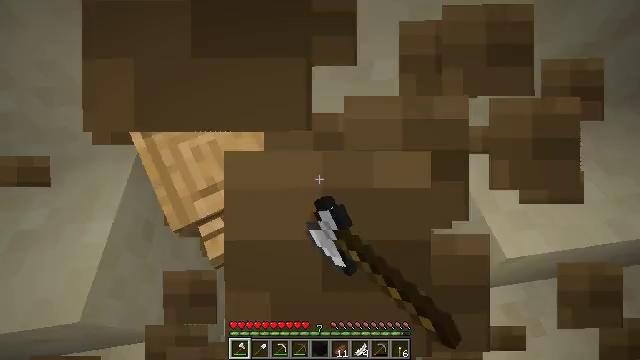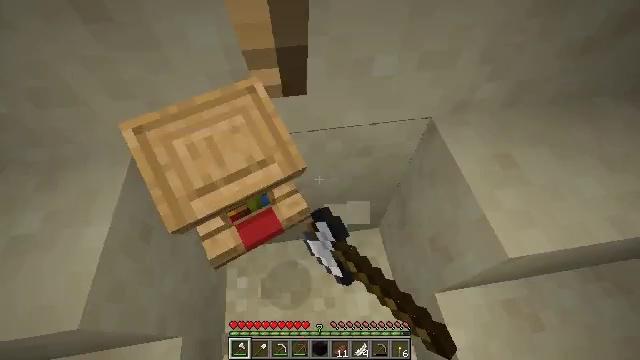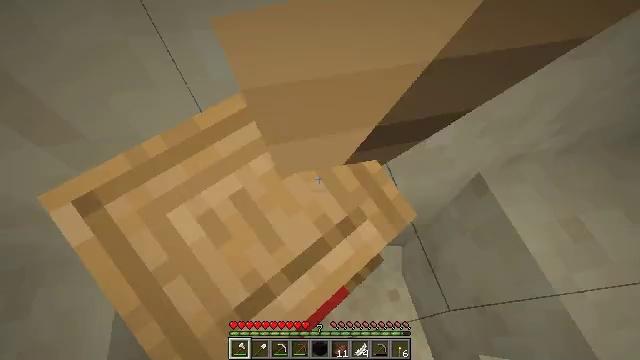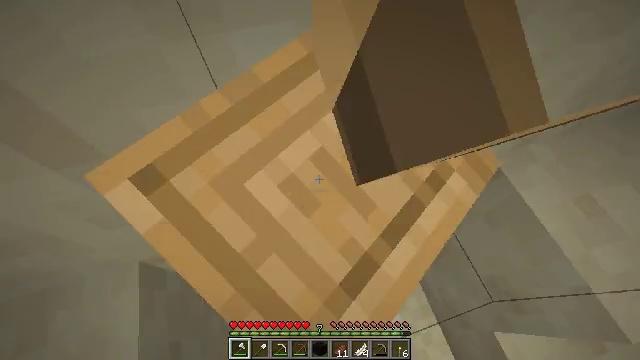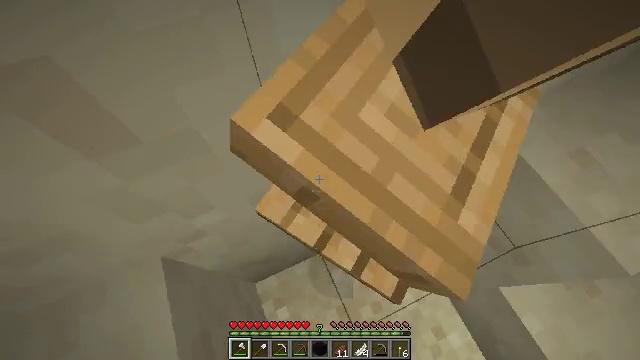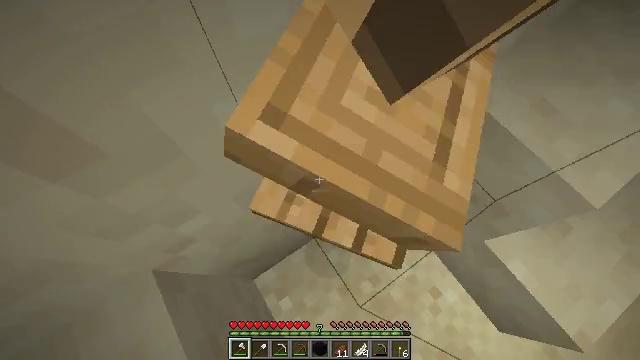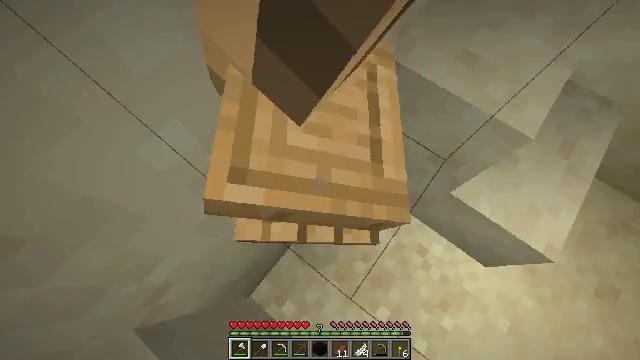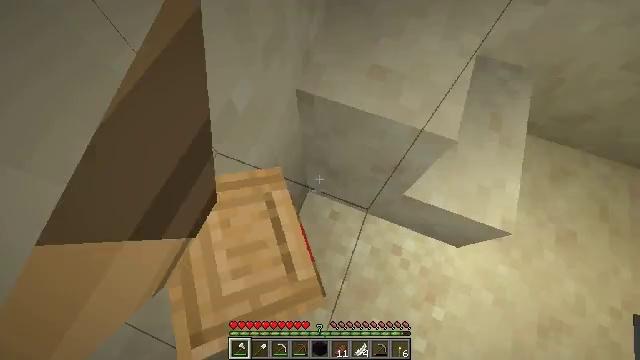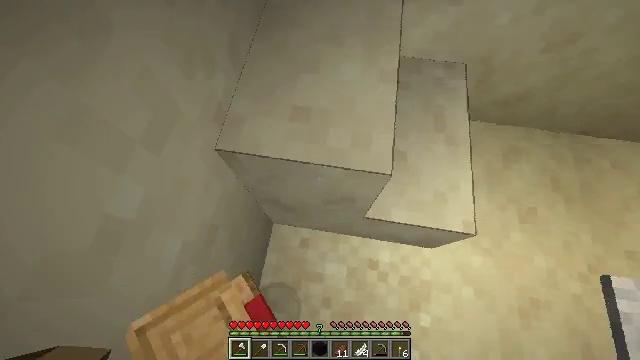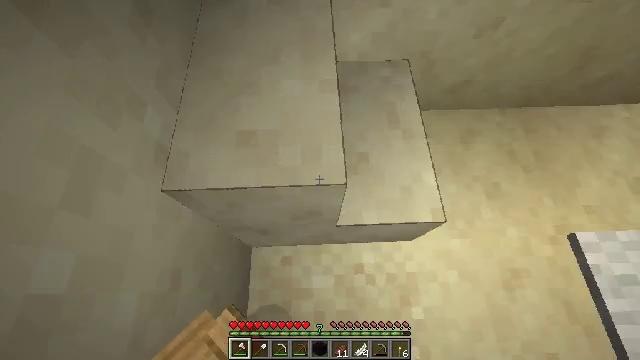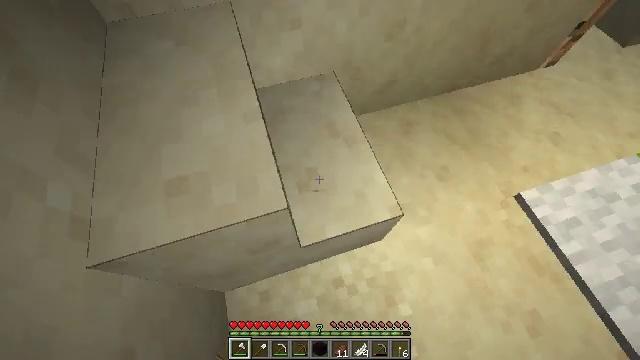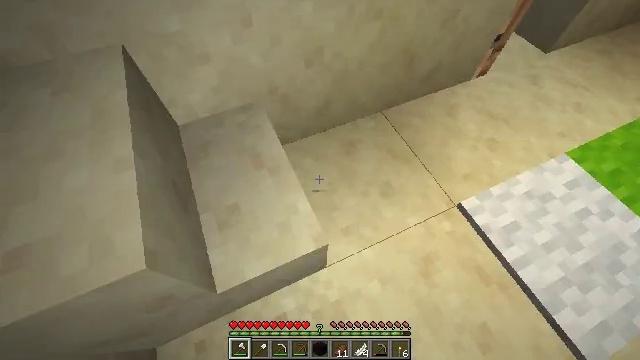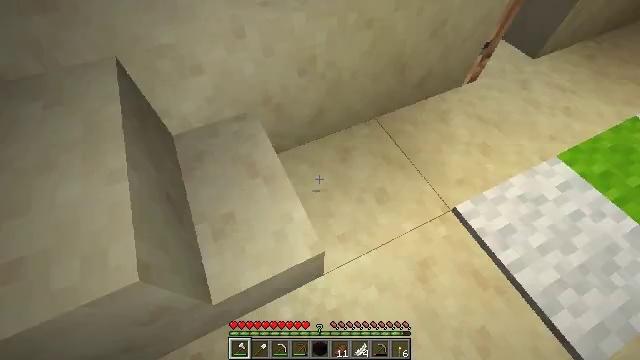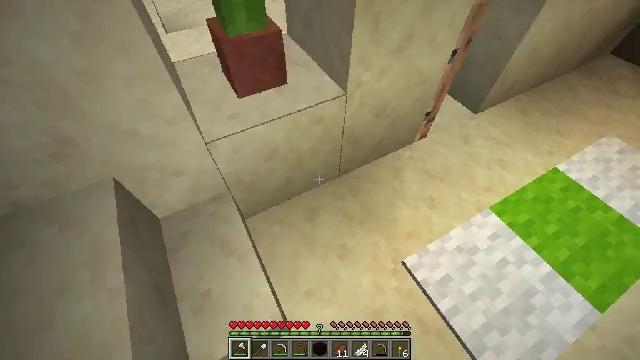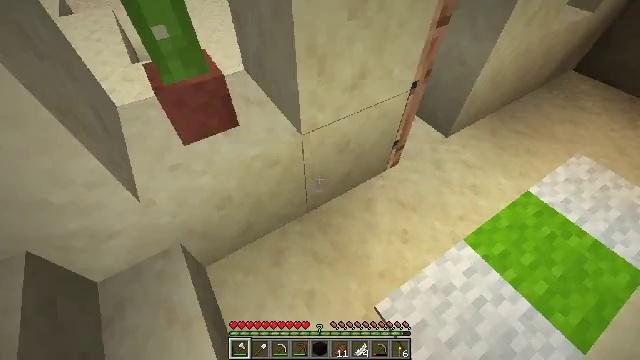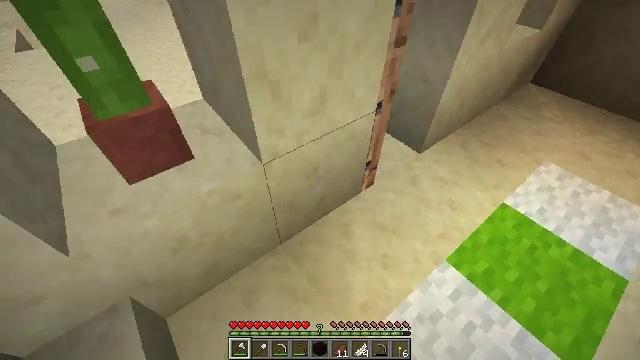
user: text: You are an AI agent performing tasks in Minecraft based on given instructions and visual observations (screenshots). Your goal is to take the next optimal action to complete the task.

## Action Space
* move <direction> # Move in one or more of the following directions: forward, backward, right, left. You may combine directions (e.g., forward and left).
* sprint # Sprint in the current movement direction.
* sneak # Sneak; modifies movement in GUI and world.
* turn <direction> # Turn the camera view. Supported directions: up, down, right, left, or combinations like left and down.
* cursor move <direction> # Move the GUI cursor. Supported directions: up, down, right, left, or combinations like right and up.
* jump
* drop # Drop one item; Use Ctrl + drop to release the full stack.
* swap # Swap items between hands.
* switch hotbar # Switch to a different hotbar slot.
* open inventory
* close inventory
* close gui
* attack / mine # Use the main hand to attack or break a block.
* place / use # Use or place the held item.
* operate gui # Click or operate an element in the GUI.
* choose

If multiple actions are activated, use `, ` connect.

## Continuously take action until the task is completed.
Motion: motion action
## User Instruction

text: Attack the white glazed terracotta to break it.
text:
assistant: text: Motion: move forward and move left, turn down, attack / mine
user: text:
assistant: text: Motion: move forward and move left, turn right and down
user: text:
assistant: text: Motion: move forward and move left, turn right and down
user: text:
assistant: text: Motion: move forward and move left, turn right and down
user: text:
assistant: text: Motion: move forward and move left, turn right and down
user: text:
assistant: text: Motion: move forward, turn right and down
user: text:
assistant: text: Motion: move forward, turn right
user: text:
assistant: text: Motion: move forward and move right, turn right
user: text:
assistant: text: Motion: move forward and move right, turn right and up
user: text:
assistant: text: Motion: move forward and move right, turn right and up
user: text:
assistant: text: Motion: move forward and move right, turn right and up
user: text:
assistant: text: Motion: move forward and move right, turn right and up
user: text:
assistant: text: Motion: move forward and move right, turn right and up
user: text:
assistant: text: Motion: move forward and move right, turn right and up
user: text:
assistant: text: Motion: move forward and move right, turn right and up
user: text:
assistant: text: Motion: move forward and move right, turn right and up
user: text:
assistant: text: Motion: move forward and move right, turn right and up
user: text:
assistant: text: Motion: move forward and move right, turn left and up
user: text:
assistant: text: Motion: move forward and move right, turn left
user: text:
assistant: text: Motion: move forward and move right, turn left
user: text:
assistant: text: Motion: move forward
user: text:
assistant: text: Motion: open inventory
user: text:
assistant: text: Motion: open inventory
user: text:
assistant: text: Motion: open inventory
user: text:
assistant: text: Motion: open inventory
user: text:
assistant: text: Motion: no_op
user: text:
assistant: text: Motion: no_op
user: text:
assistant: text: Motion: no_op
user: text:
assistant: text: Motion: no_op
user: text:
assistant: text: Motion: no_op